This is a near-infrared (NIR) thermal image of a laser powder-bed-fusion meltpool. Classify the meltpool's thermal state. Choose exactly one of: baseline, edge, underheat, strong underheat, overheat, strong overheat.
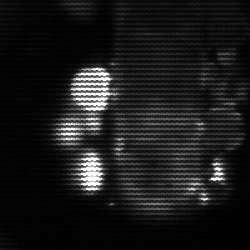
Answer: strong underheat